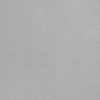
Label: dusty